Field crop: maize
Growth stage: 2
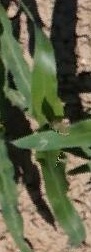
Species: maize